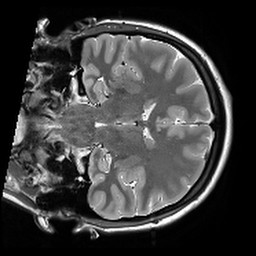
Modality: T2starw
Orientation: coronal
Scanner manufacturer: siemens
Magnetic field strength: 3 T
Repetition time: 8.1 s
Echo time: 0.05 s